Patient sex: M
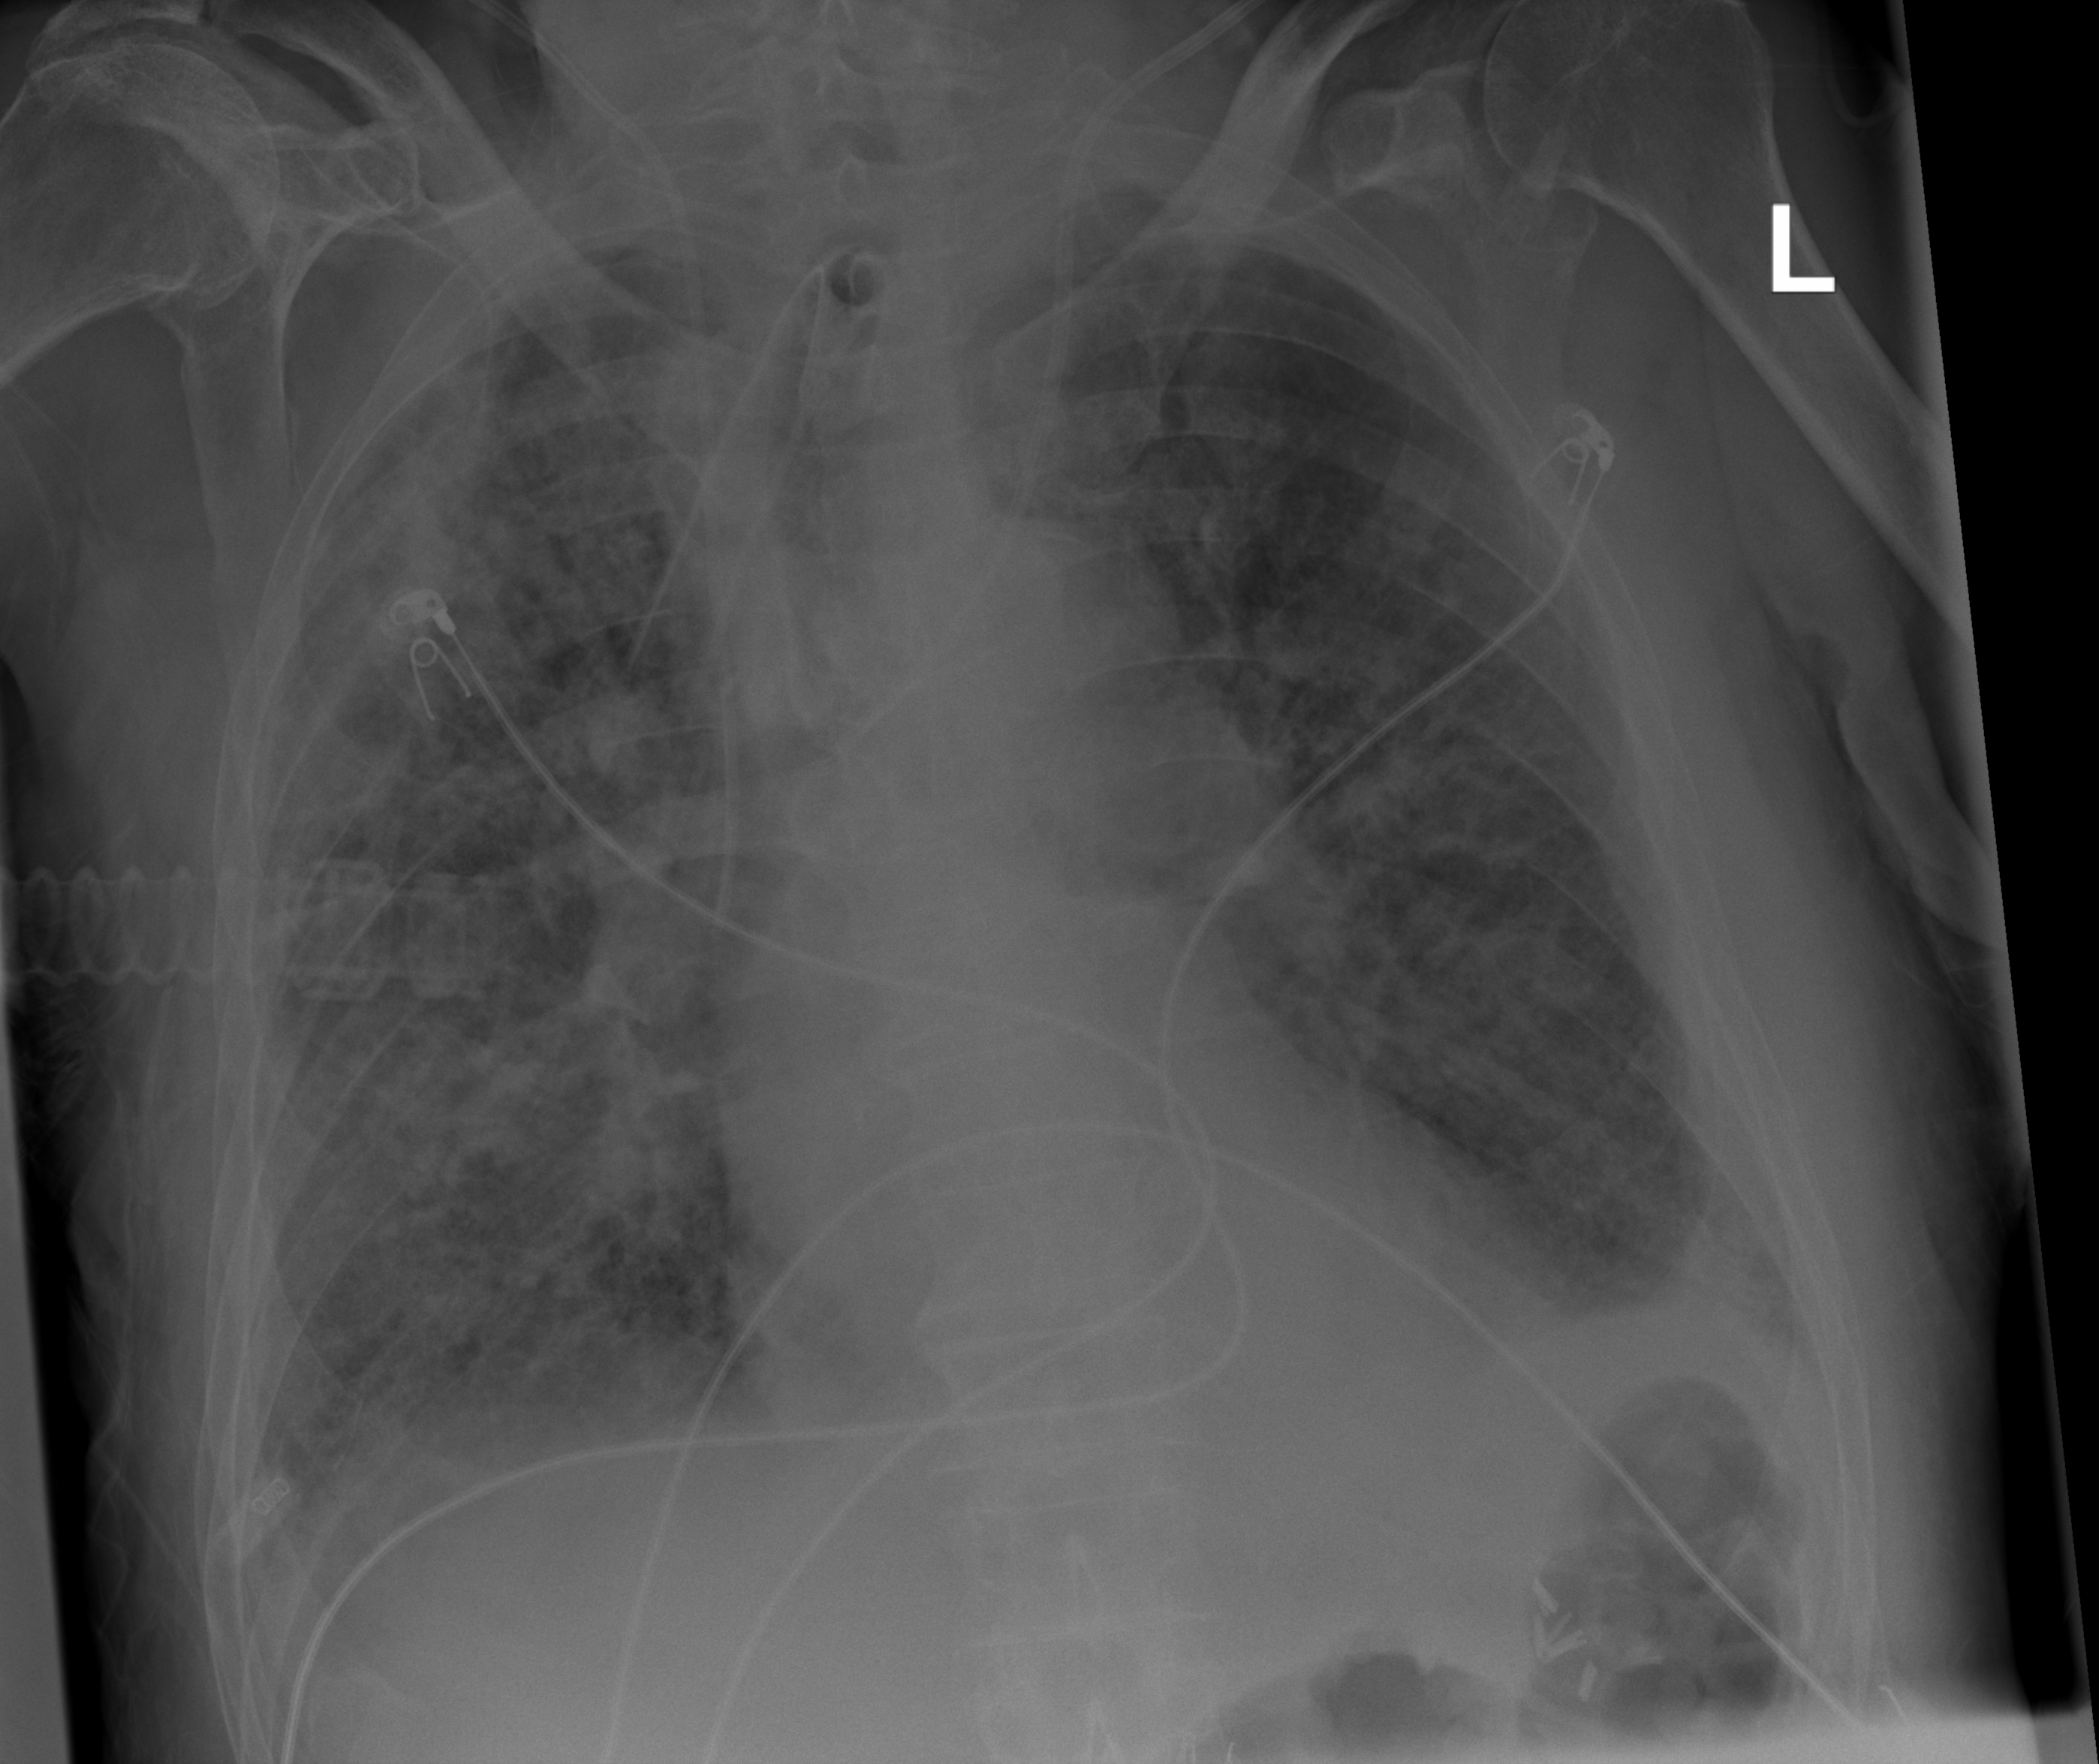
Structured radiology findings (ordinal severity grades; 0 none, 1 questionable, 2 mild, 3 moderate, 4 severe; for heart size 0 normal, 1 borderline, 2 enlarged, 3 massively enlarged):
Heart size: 0
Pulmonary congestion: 2
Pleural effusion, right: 2
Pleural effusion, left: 2
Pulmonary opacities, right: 3
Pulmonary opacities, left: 3
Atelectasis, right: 2
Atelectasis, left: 2